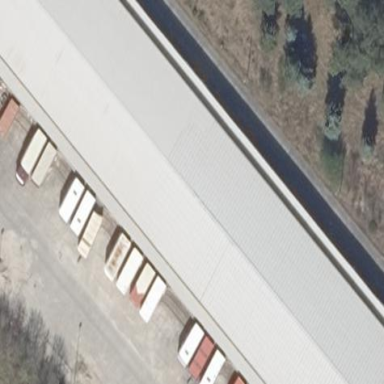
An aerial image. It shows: Commercial building with gabled roof.